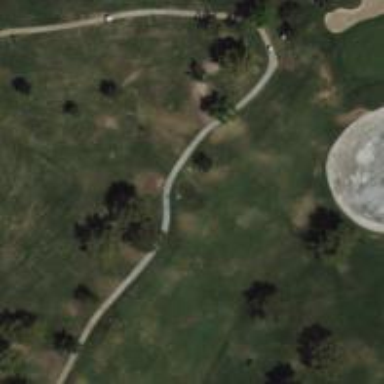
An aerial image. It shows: Path for both road and golf.